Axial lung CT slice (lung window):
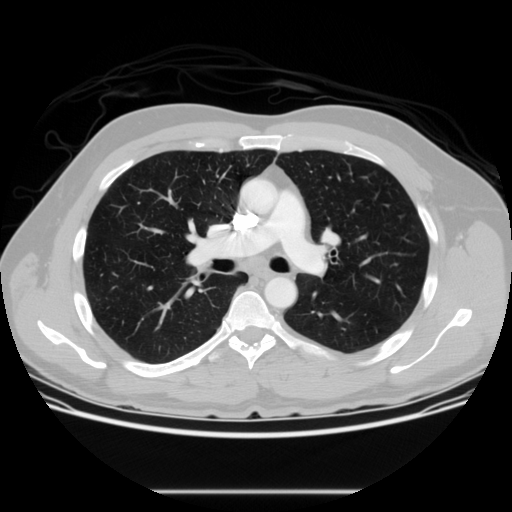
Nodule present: no